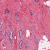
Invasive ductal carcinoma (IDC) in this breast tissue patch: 1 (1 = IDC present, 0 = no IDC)